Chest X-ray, PA view. Patient: 71 years old, sex F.
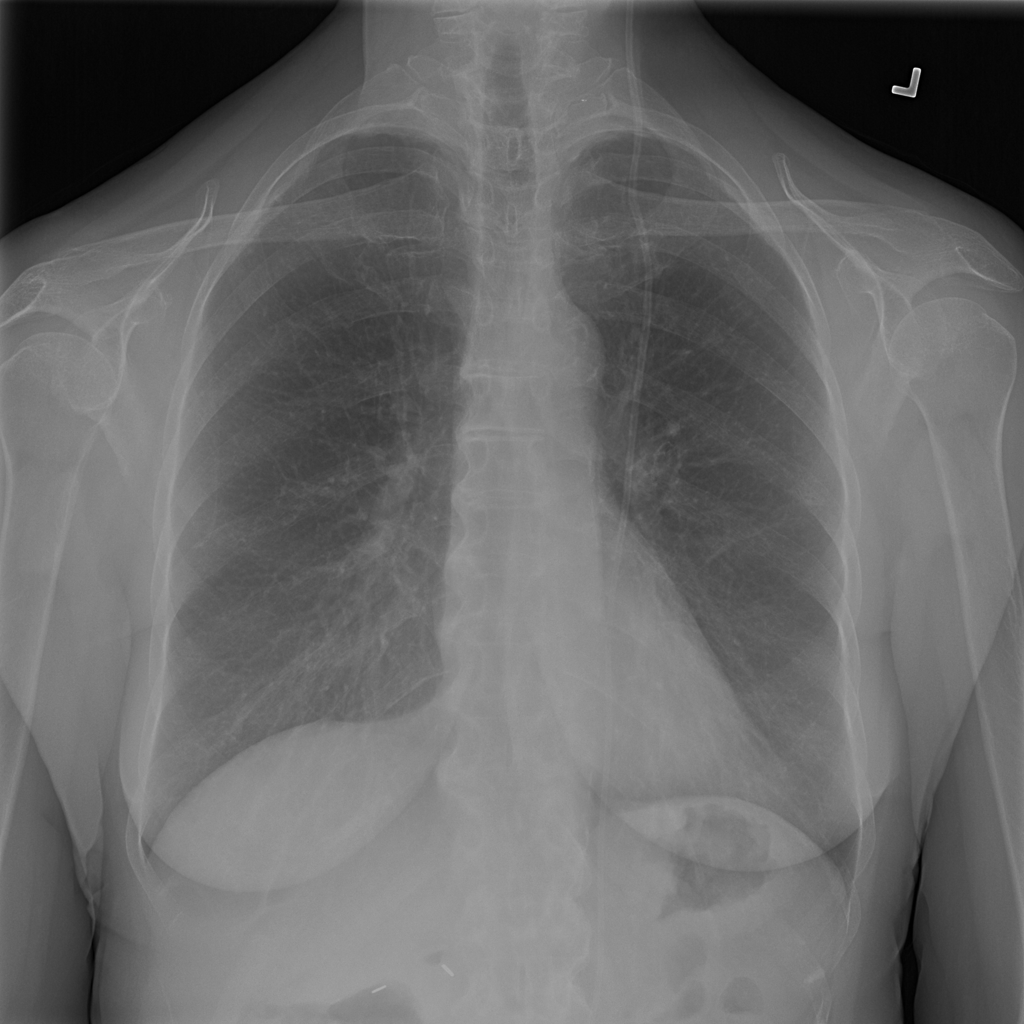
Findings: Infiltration